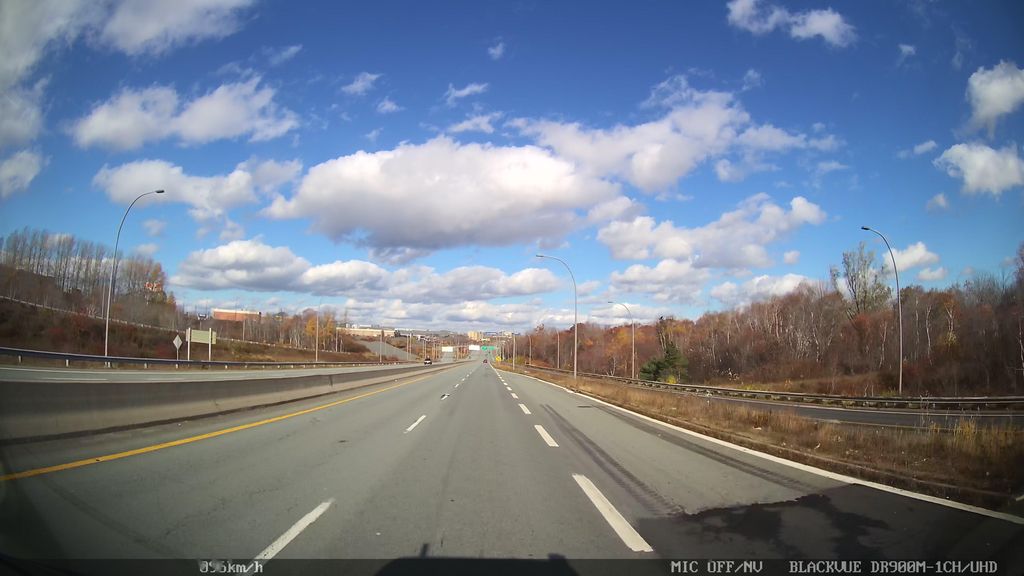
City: halifax